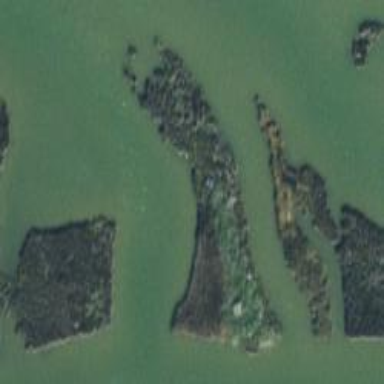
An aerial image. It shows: Islet.